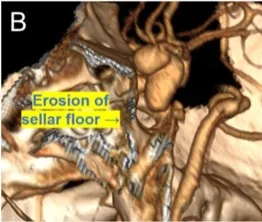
B- 3D reconstruction of angiogram at the midsagittal level with aneurysm extending into the sella.
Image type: radiology (ct)